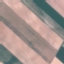
Land use / land cover: AnnualCrop